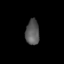
Tissue: lung
Cell type: Myeloid cells
Senescence score: 0.2166
Nuclear area (px): 342
Mean DAPI intensity: 88.871